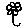
Label: flower